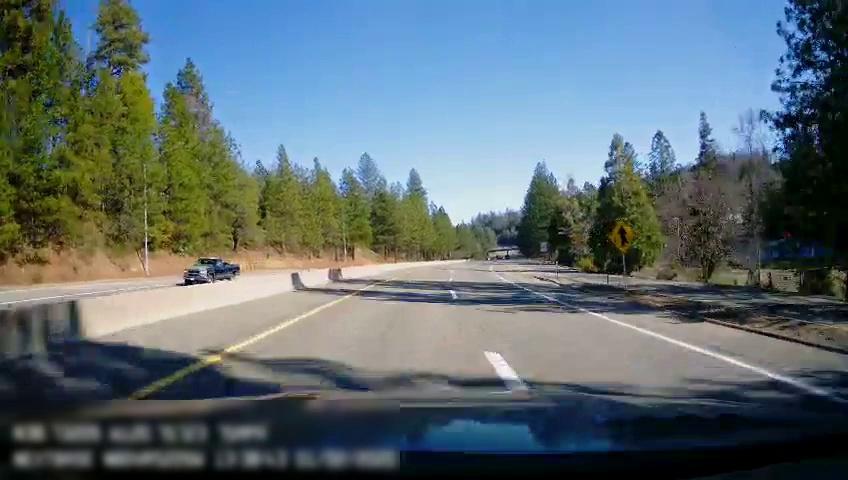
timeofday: Day
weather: Sunny
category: Drivable Space
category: Drivable Space
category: Vehicles | Truck
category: Lanes | Current Lane
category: Lanes | Current Lane
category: Lanes | Alternate Lane
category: Lanes | Opposite Lane
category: Traffic | Signs